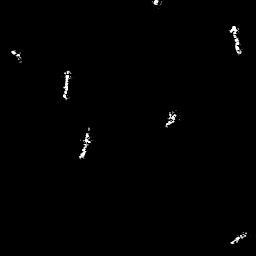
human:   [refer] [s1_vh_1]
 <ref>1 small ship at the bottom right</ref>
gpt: <box>[[88, 89, 96, 95, 0]]</box>